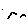
Label: bird